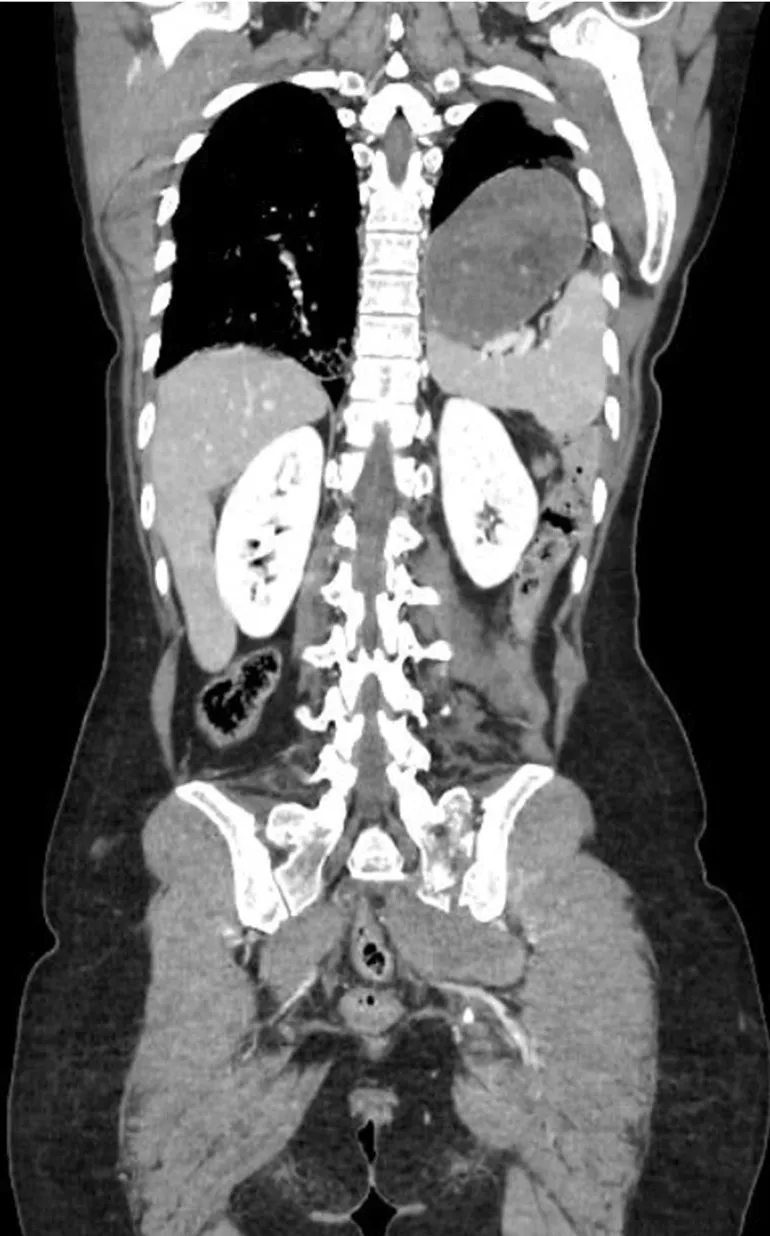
Preoperative Thorax-Abdomen contrast-enhanced CT, showing left postero-lateral diaphragmatic lesion involving the left diaphragmatic pillar and the herniation of the stomach and the spleen in thorax, associated with a lung parenchyma compression and dislocation of the mediastinum.
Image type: radiology (ct)